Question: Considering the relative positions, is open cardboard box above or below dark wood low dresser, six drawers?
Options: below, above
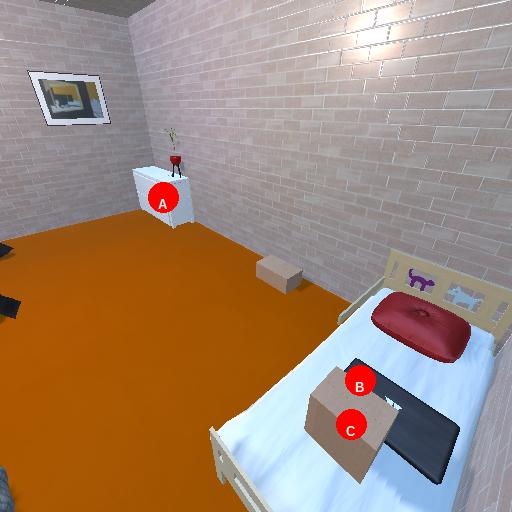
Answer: below